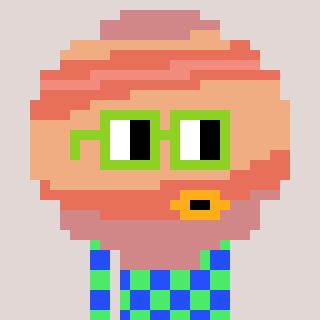
a pixel art character with square light green glasses, a jupiter-shaped head and a teal-colored body on a warm background